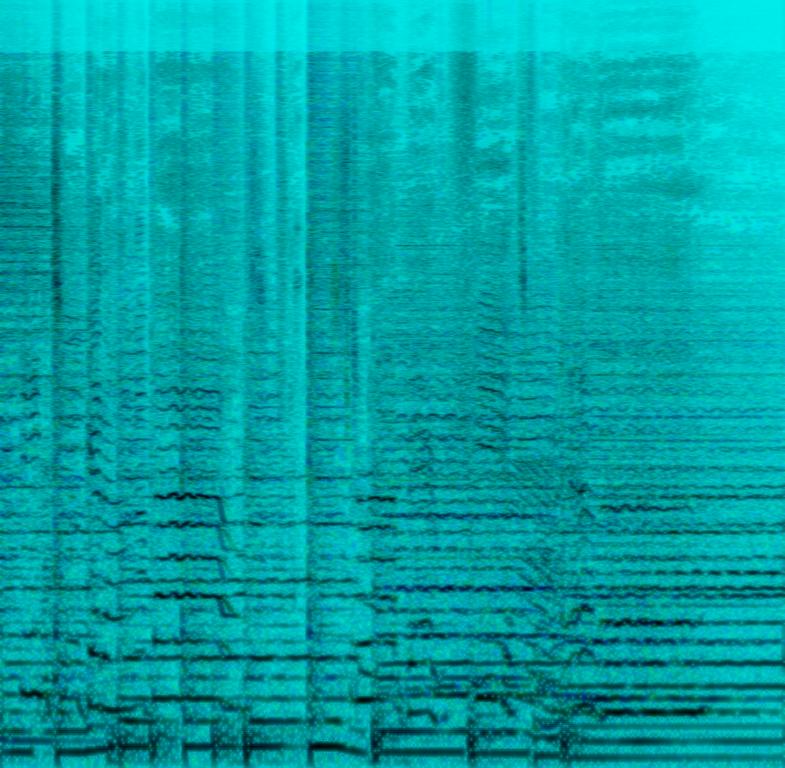
This low quality audio features a male voice singing the main melody. This is accompanied by percussion playing a simple beat. The bass plays the root notes of the chords. Strings play staccato notes in the background and at the end of the bar, the notes are allowed to ring. A synth plays chords using an organ voice. This voice plays chords in the background. At the end, the synth plays the sound of two bells playing a descending sequence. This song can be played in a romantic movie.